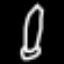
Label: pencil